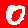
Digit: 0